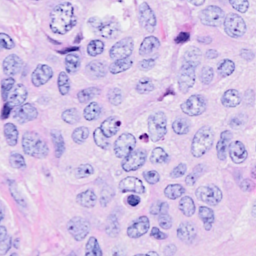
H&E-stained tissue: Breast